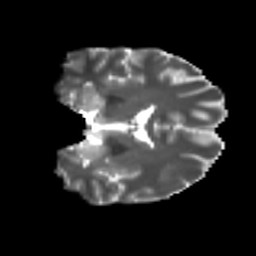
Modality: T2w
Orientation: coronal
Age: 31
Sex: male
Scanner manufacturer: ge
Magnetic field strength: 3 T
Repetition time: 7.8 s
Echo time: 0.0606 s